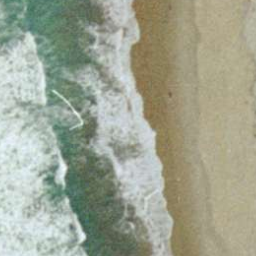
Label: beach